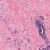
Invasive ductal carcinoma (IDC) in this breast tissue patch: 1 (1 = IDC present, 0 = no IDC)